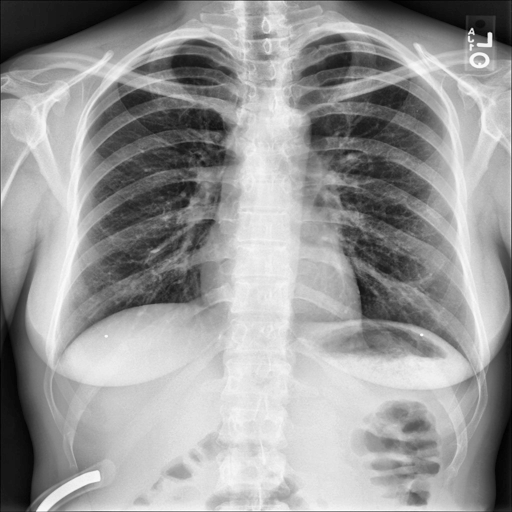
Finding: NORMAL